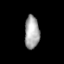
Tissue: lung
Cell type: Epithelial cells
Senescence score: 0.2412
Nuclear area (px): 475
Mean DAPI intensity: 166.64